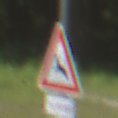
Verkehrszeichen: WildwechselRechts
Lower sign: LaengeEinerStrecke6
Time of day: Midday
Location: Outdoor (RoadRail)
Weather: Clear
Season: NotSpecified
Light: Natural